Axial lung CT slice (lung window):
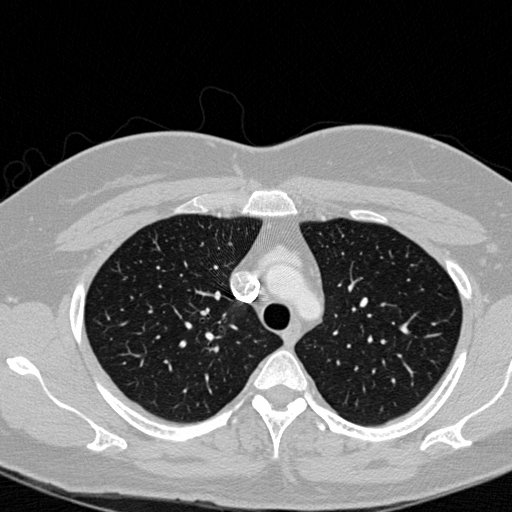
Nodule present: no